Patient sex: M
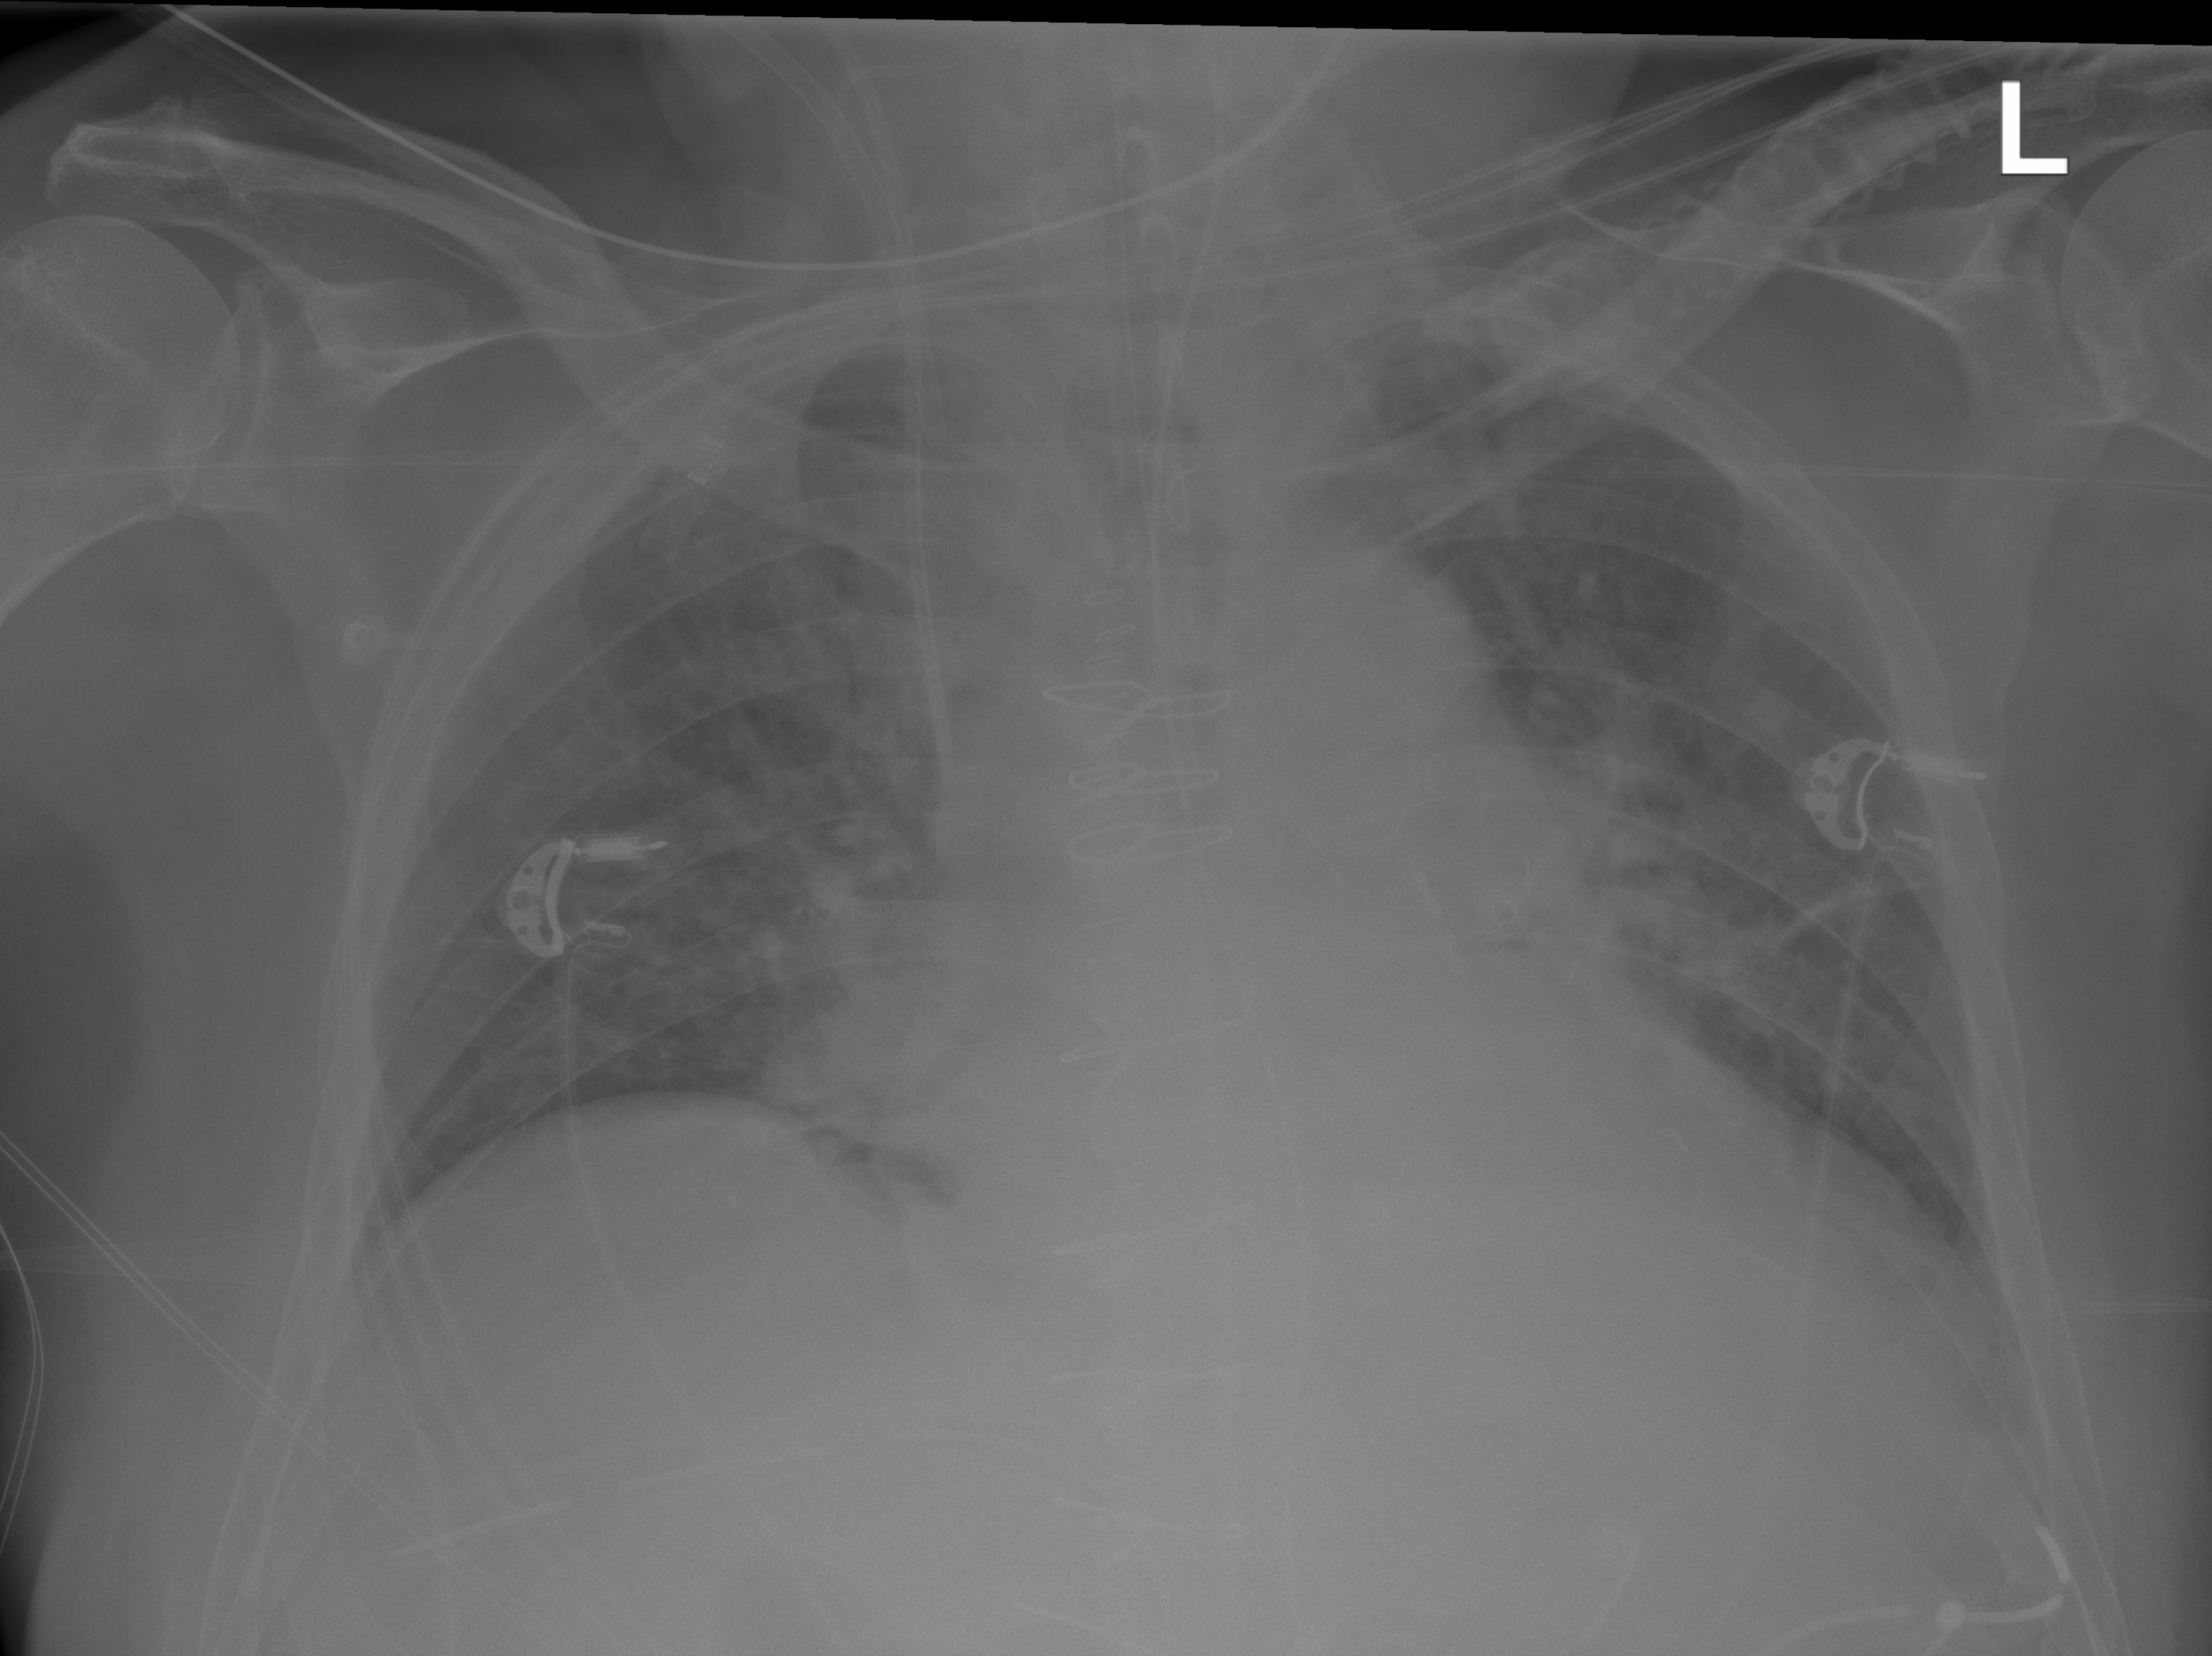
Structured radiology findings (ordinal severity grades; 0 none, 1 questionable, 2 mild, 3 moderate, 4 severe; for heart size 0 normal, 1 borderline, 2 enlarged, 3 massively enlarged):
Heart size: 2
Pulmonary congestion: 0
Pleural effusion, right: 0
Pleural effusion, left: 2
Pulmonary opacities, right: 0
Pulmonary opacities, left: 0
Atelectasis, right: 0
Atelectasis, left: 2